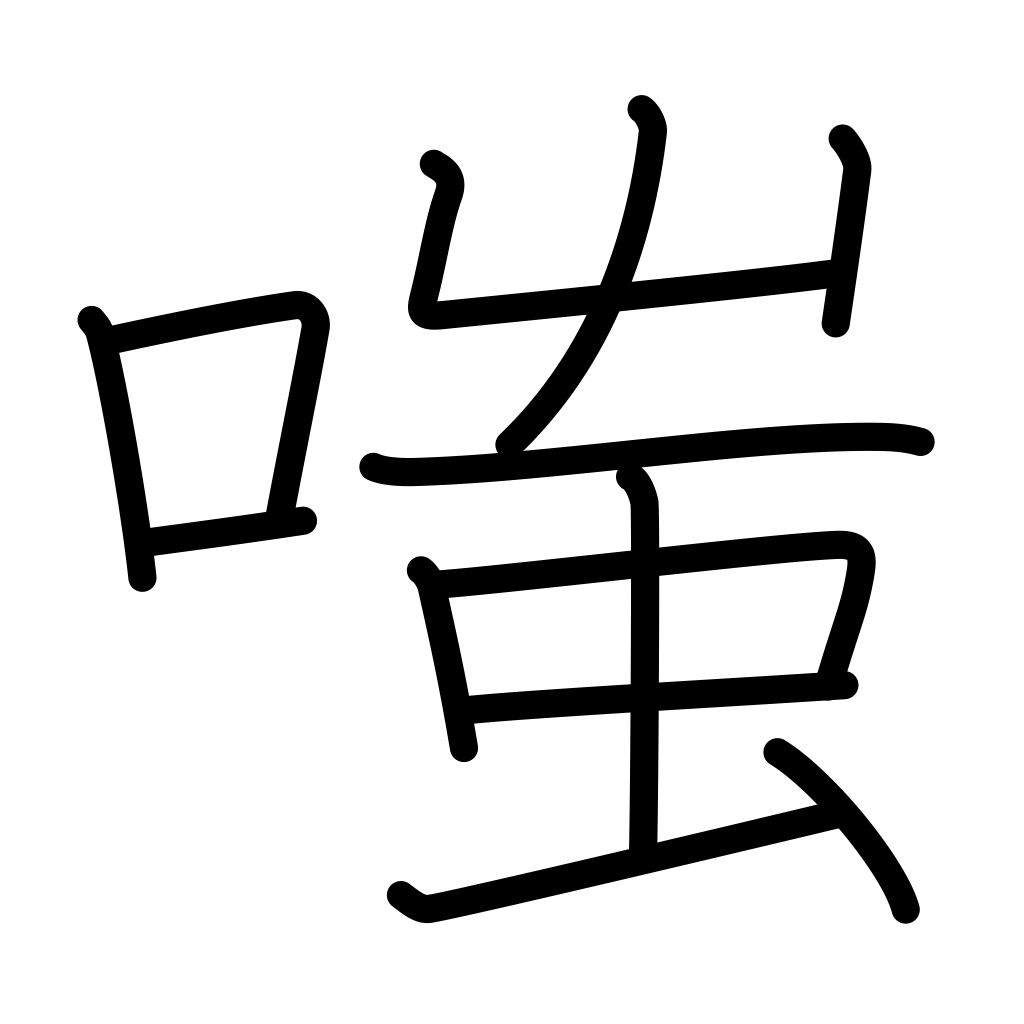
Meaning: laugh, ridicule